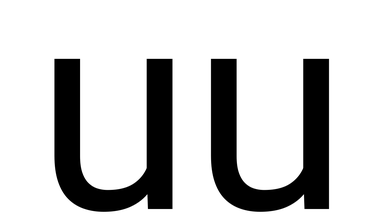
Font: Roboto_Regular